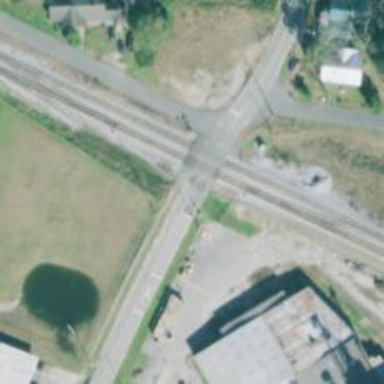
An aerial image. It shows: Level crossing on the railway with lights.